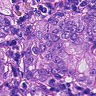
Metastatic tissue present: yes